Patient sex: M
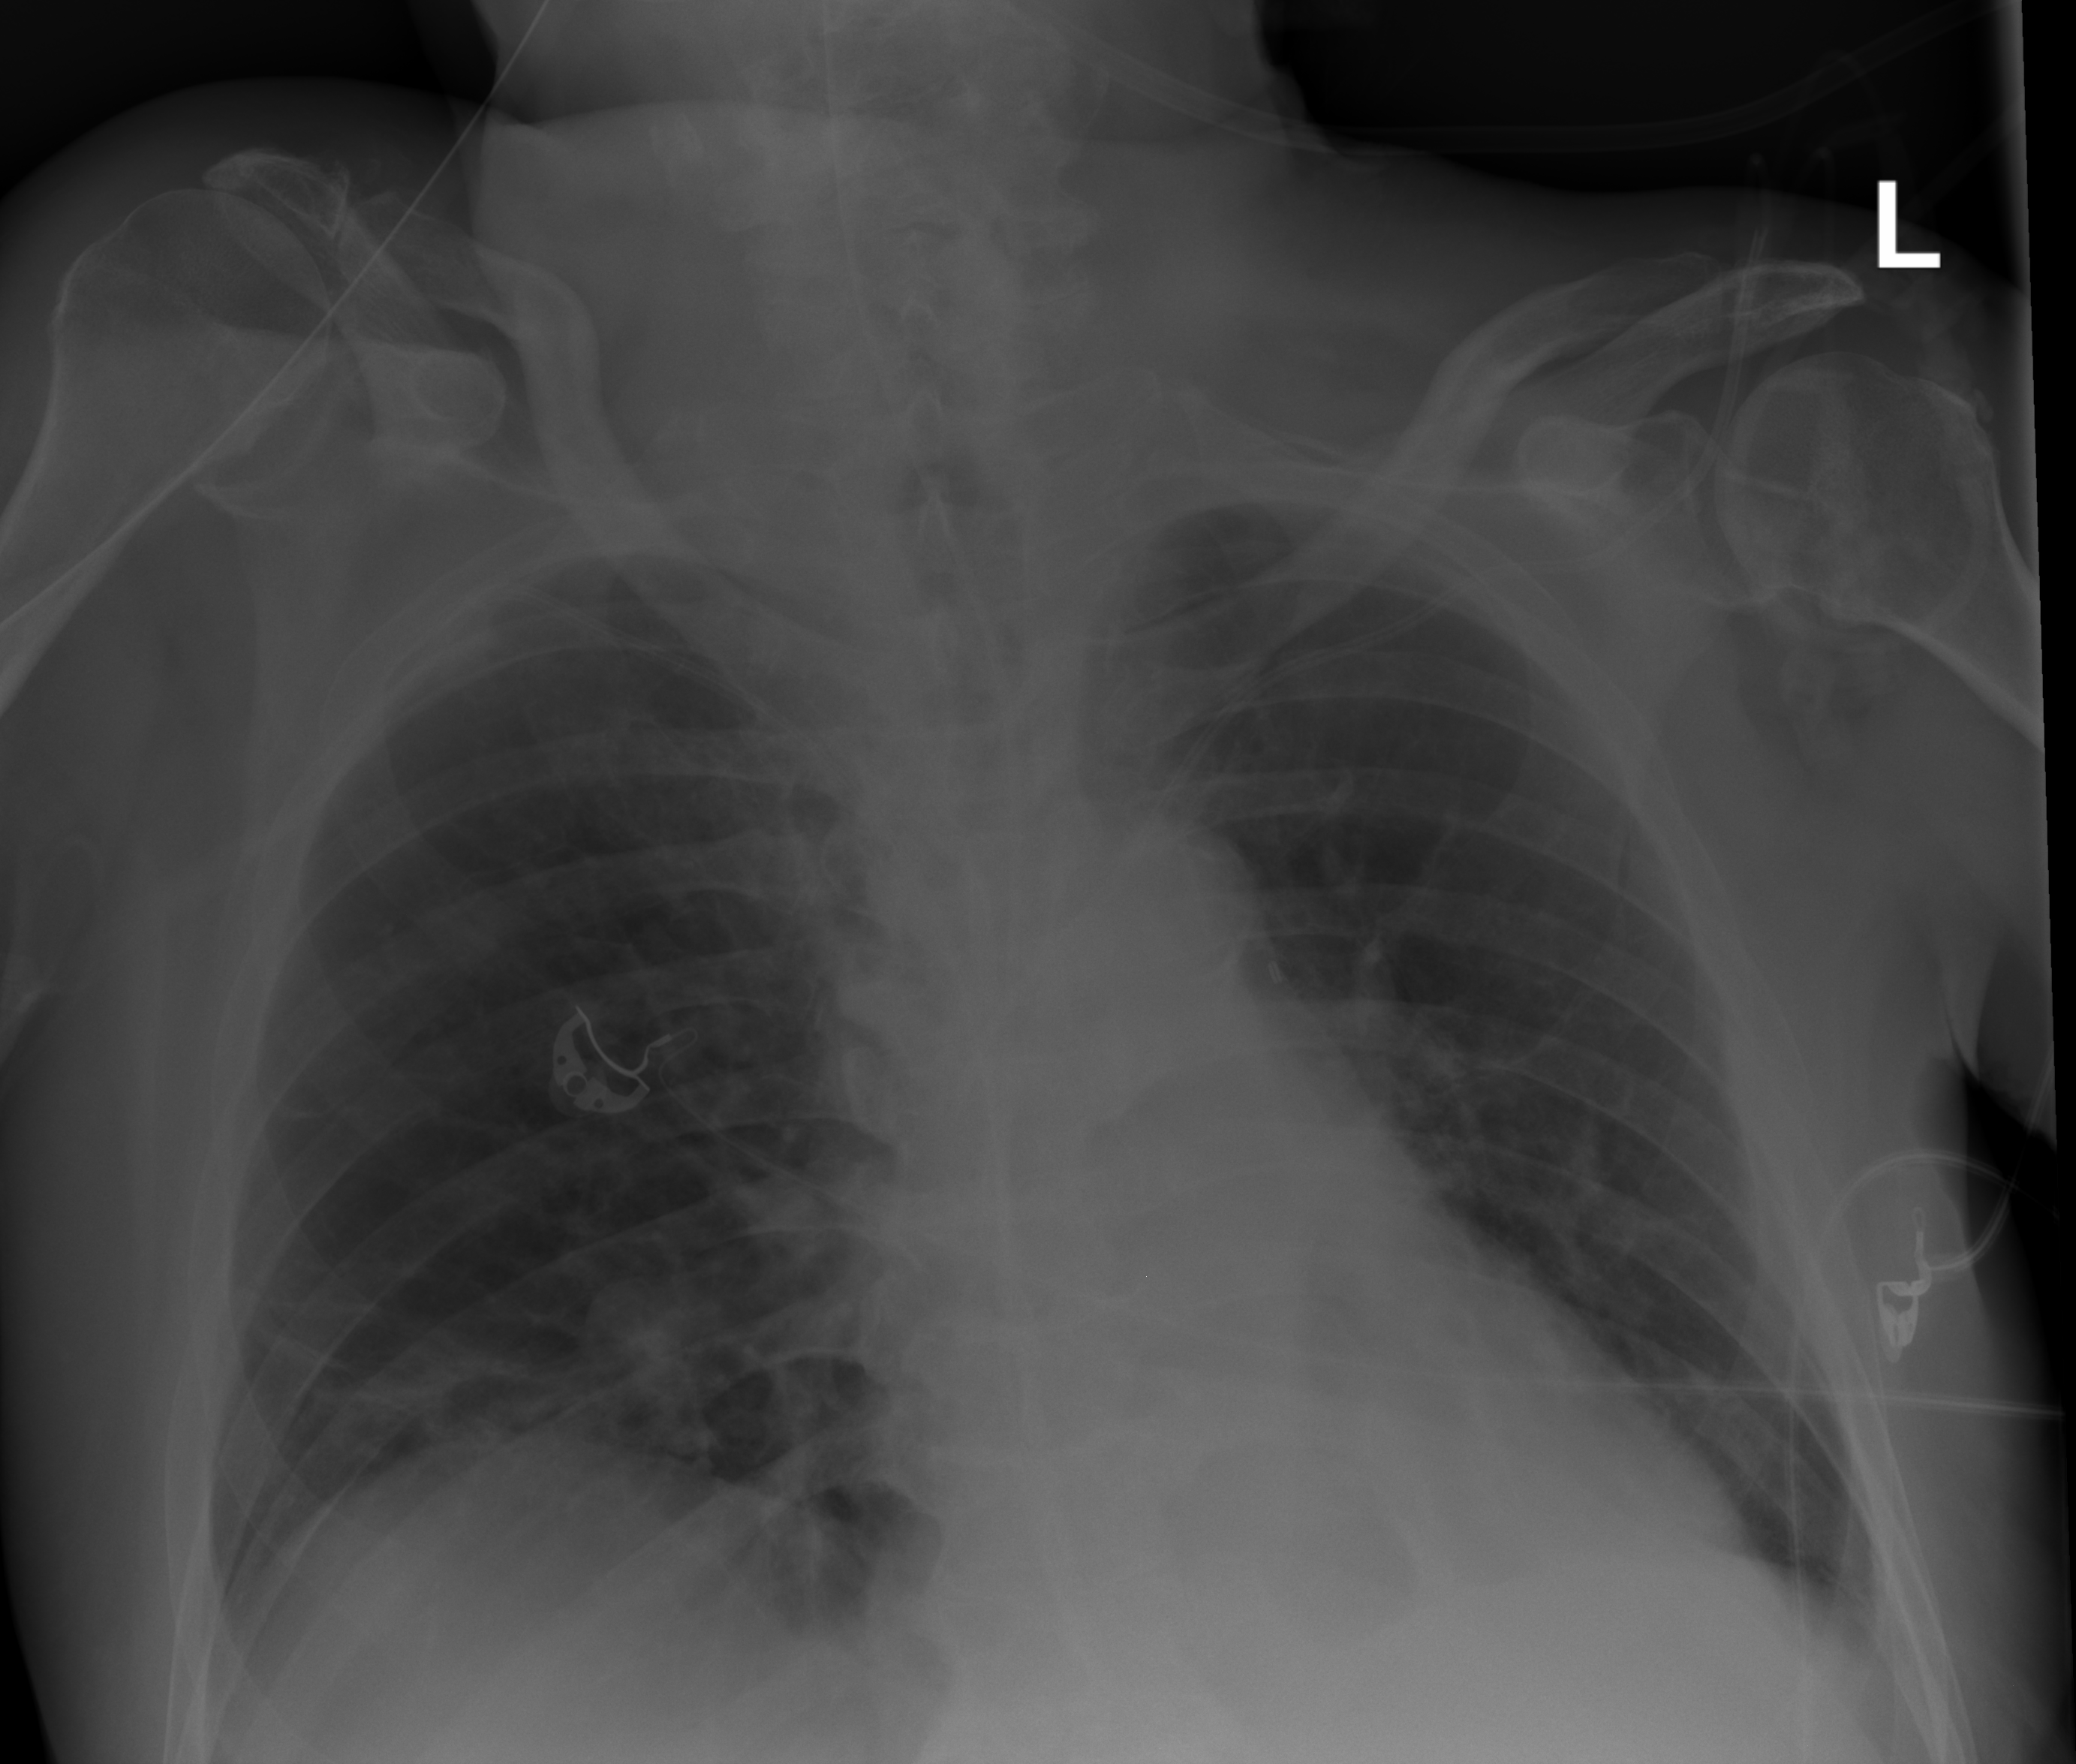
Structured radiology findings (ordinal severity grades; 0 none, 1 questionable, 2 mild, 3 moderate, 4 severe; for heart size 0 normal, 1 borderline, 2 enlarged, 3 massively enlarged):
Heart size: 0
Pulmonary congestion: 0
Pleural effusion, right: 0
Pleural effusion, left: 0
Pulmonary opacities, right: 0
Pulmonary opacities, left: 0
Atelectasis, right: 2
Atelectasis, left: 1